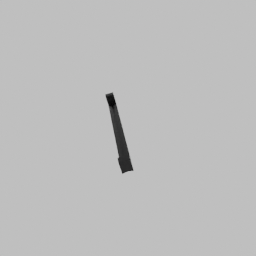
Label: mechanical